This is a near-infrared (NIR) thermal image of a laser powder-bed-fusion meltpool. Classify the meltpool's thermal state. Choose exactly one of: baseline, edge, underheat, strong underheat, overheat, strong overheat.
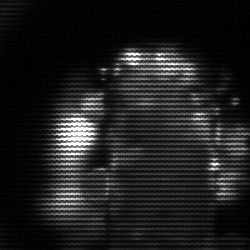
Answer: strong underheat